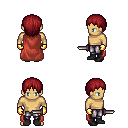
a pixel art fantasy rpg character, male body template, human, tanned skin, maroon cape, metal pants, brunette plain hairstyle, gold gloves, black shoes, dagger, four views (front, back, left, right), 2x2 character sprite sheet, small pixel art, hard edges, no anti-aliasing